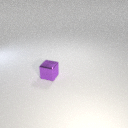
small purple metal cube